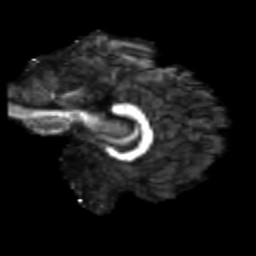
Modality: FA
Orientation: sagittal
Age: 21
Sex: male
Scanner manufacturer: siemens
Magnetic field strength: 3 T
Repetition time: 3.5 s
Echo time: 0.125 s